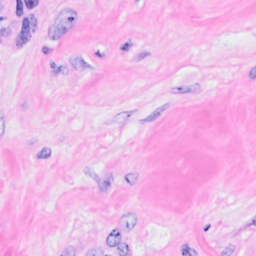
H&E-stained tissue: Breast